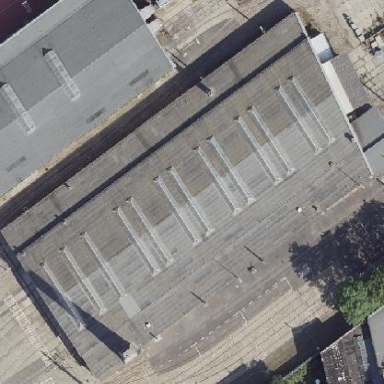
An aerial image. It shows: Gabled-roof building used as railway workshop.